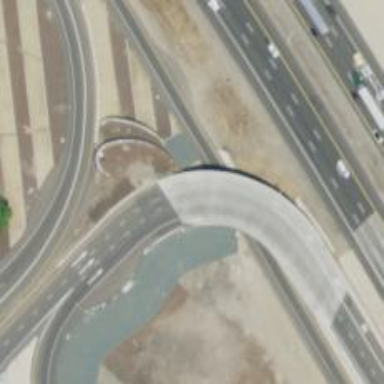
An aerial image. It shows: Motorway link bridge.